五年级 · 组合几何学
（2022 春・锦州期末）将 4 个长 $12 \mathrm{~cm}$ 、宽 $8 \mathrm{~cm}$ 、高 $5 \mathrm{~cm}$ 的长方体盒子用彩纸包在一起, 下面最省包装纸（）

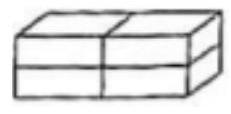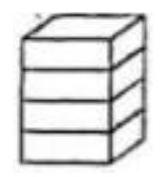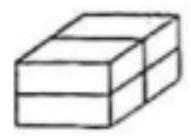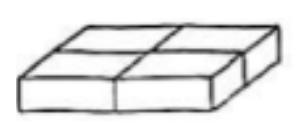
A.

B.

C.

D.

答案: B
解析: 解把 4 个长 $12 \mathrm{~cm}$ 、宽 $8 \mathrm{~cm}$ 、高 $5 \mathrm{~cm}$ 的长方体盒子用彩纸包在一起, 最节省包装纸的方法是：把 4 个长方体盒子的最大面重合摞起来进行包装。

故选: $B$ 。